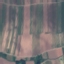
Label: PermanentCrop